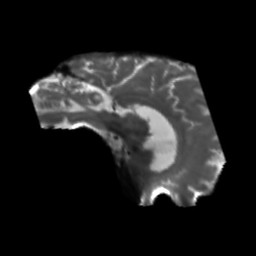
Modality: T2w
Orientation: sagittal
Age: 70
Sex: male
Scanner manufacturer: siemens
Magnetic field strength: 3 T
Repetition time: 5.47 s
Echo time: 0.0854 s